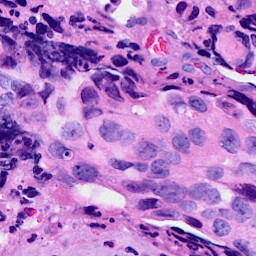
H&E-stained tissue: Breast